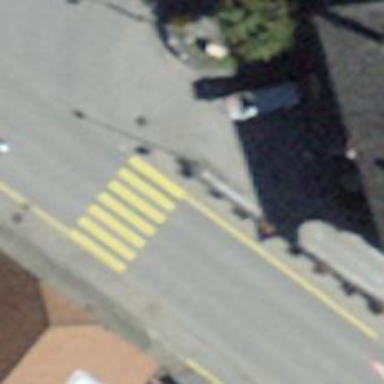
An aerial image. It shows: Marked zebra crossing on the road.